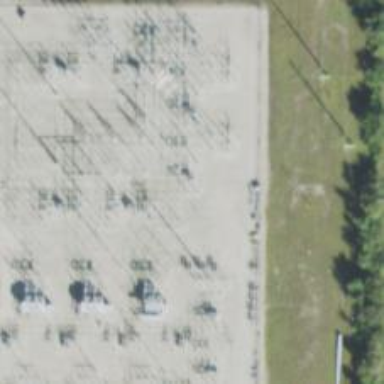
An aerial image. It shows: Switch for power supply.